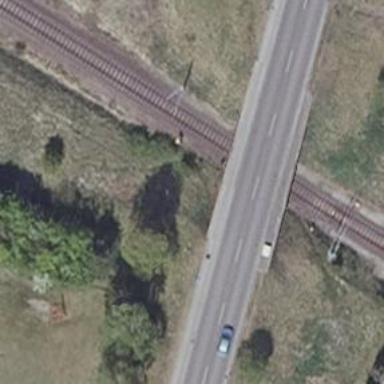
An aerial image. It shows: Railway signal.